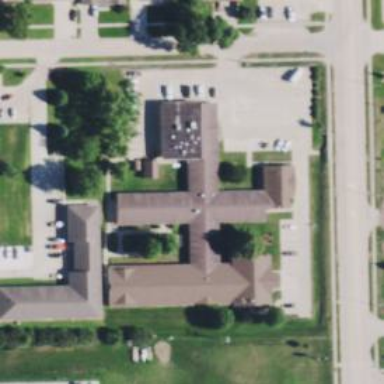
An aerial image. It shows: Nursing home.